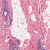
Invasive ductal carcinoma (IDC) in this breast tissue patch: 0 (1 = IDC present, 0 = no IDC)